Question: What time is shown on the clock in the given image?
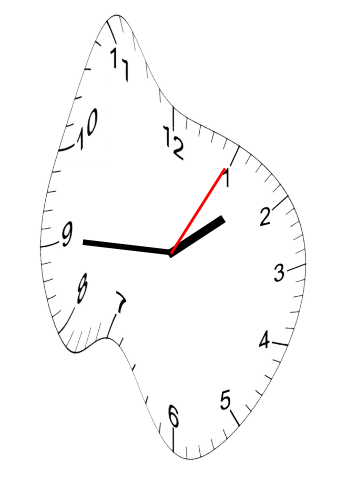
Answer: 01:45:05